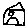
Label: house